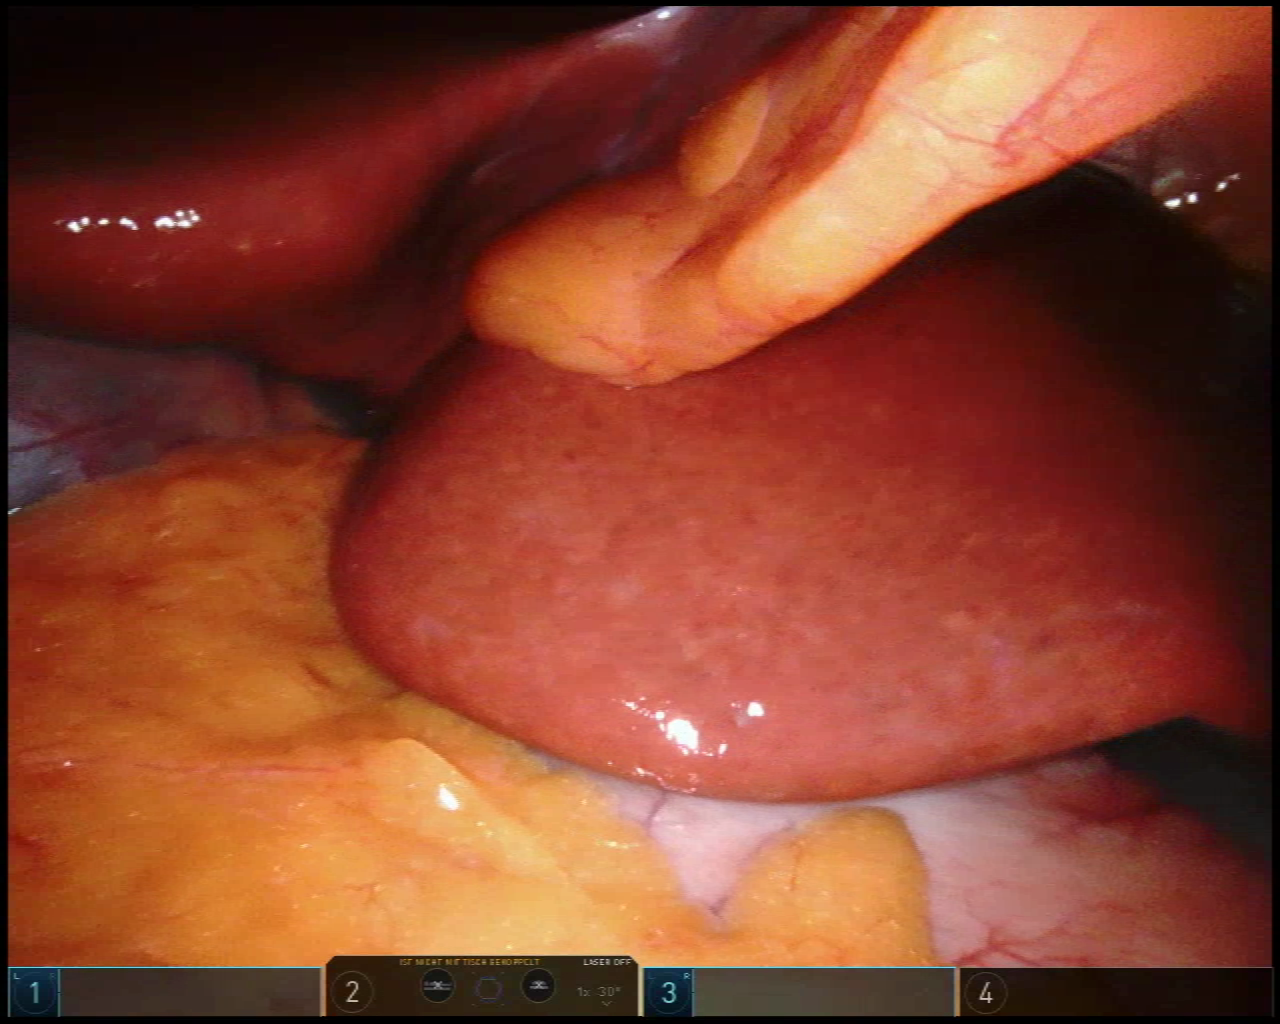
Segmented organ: liver
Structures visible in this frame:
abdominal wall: no
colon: no
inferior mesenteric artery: no
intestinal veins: no
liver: yes
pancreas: no
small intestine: no
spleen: no
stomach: yes
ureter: no
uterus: no
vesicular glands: no